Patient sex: M
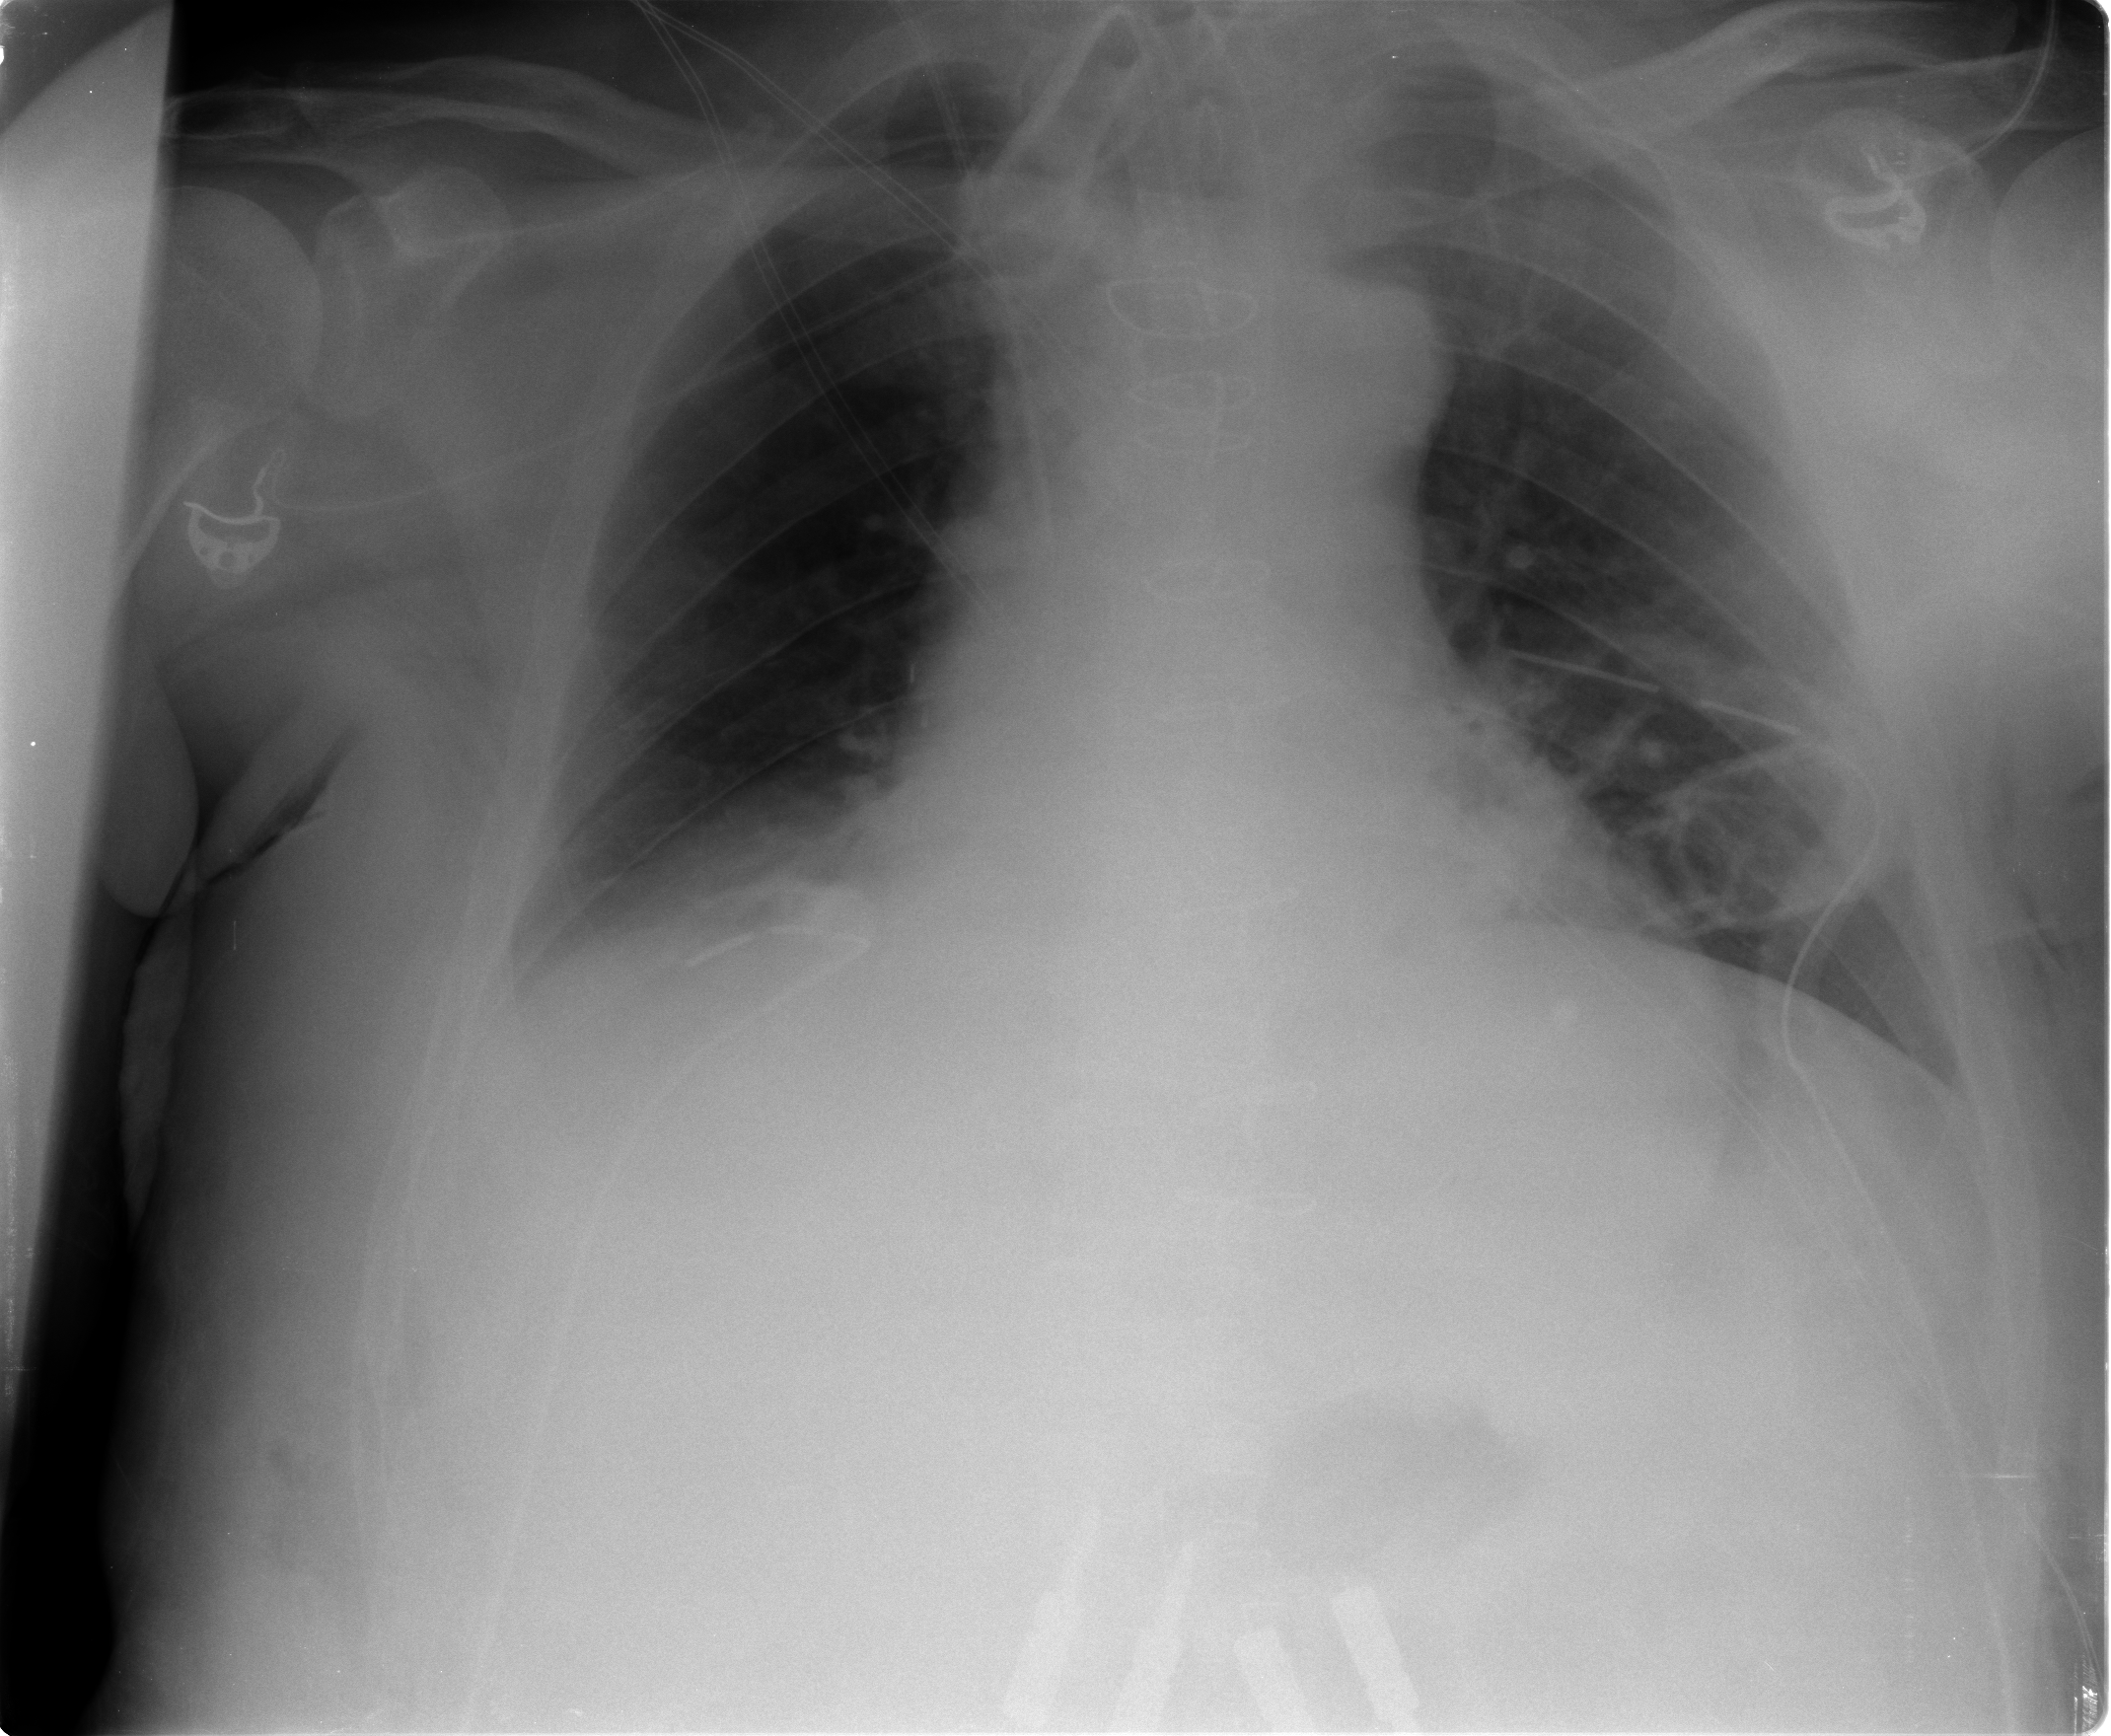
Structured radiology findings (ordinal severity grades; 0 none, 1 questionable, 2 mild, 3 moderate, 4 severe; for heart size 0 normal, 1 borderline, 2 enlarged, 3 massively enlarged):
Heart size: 0
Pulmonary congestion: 1
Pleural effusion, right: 1
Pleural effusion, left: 0
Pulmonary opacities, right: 0
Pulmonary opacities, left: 0
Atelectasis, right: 2
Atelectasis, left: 2